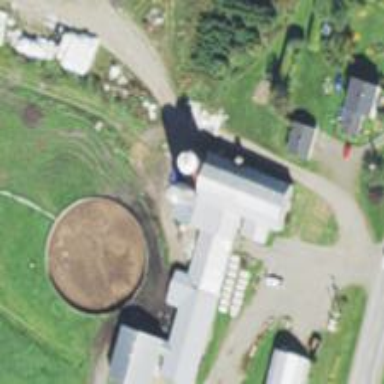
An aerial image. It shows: Silo.